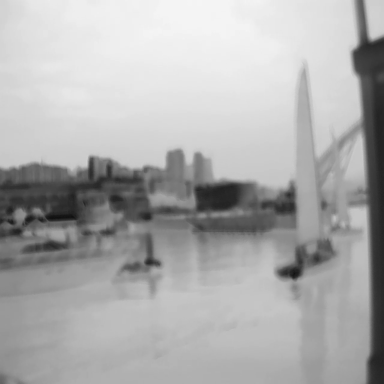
There are two sailboats in the infrared image.